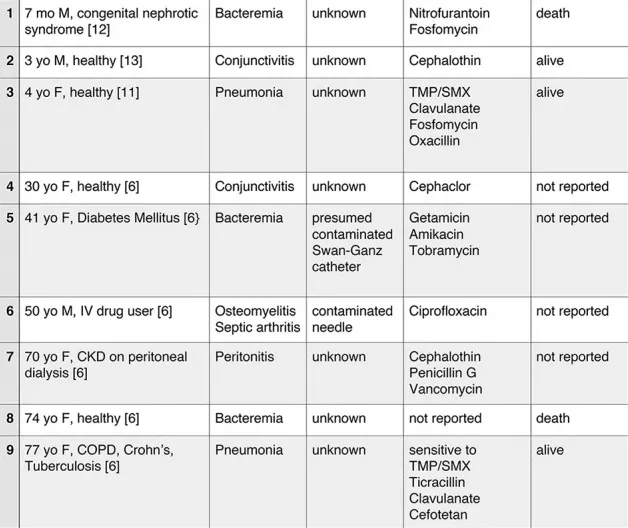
(A) Selected cases of Ewingella americana infection. Examples of clinical presentation after E. Americana infection with the associated antibiogram. To note, the prevalence of immunocompromised patients and the presence of only three previously reported pediatric cases (case n.1, 2, and 3). TMP/SMX, Trimethoprim/sulfamethoxazole; CKD, Chronic kidney disease; COPD, Chronic obstructive pulmonary disease.
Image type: chart (chart)